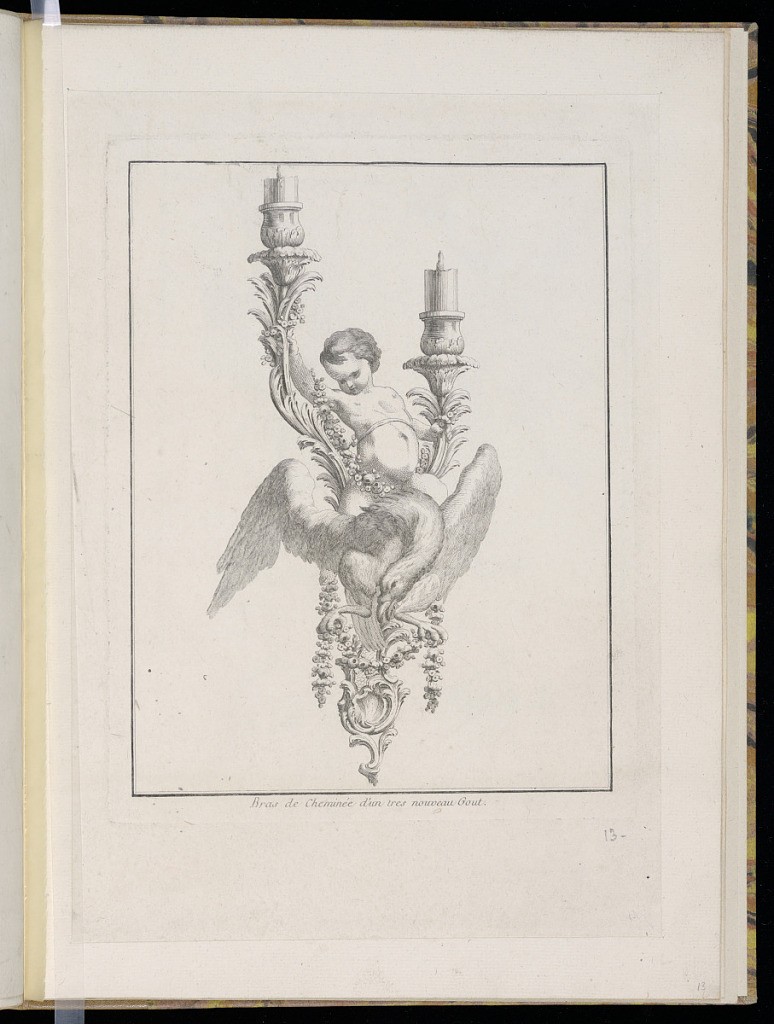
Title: Bras de Cheminée d’un tres nouveau Gout
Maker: Clément Pierre Marillier, French, 1740 – 1808
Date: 1763
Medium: Etching and engraving on paper
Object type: Print
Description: Design for a wall light (wall sconce) with two lights featuring a putto on an eagle holding the lights with palm leaves, festoons of leaves, scrolling leaves (rinceaux), cartouche, and c-scroll motifs. The plate is titled.